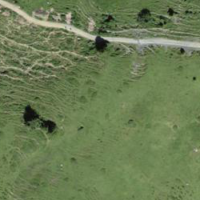
EUNIS habitat code: 26
Species observed at this site:
Carex davalliana